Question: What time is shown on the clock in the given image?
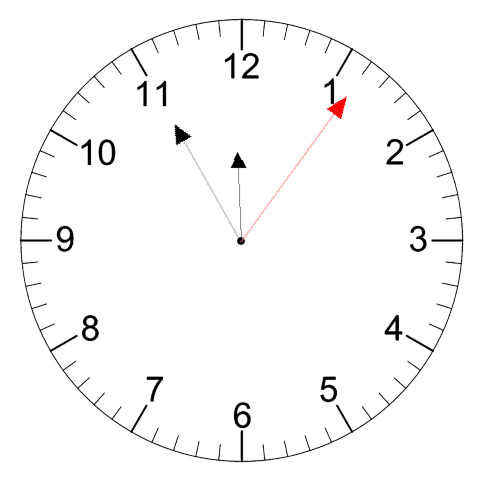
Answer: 11:55:06